Question: I have the following scenario :
-
1. From page.xhtml I call genericDialog.xhtml
-
1. From genericDialog.xhtml how can I process and update via p:ajax the sb1 component.

- From the left side of image in green color I have my composite p:dialog ()- From the right side of image I have in red the selectCheckBoxMenu id= which I need to reload after saving new data from dialog.
thanks a lot stack members.
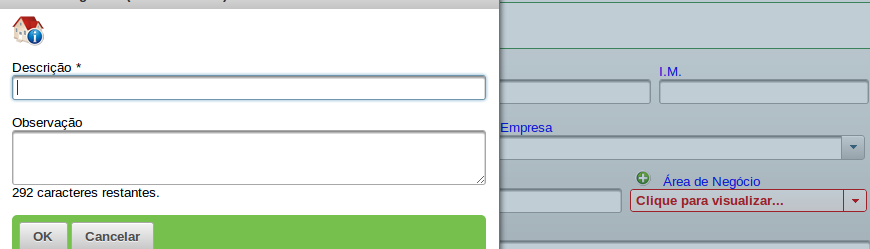
Answer: After a lot of time to me.... I figured out the issue:
'''
<p:commandButton id="confirm" value="#{cc.attrs.labelbotao1}"
oncomplete="#{cc.attrs.oncompletebotao1}" update="myForm:divmessage"
actionListener="#{cc.attrs.actionbeanbotao1}" **ajax="true"**>
<p:ajax update="#{cc.attrs.ajaxupdate1}" process="#{cc.attrs.ajaxprocess1}"
listener="#{cc.attrs.listener1}" />
</p:commandButton>
'''
- -
I'd like to hear some other opinions or fixes, etc.